Field crop: tomato
Growth stage: 1
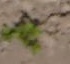
Species: portulaca